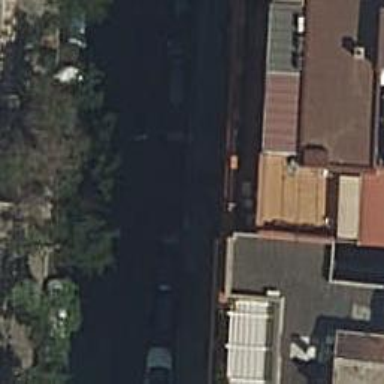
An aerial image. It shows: Convenience shop.